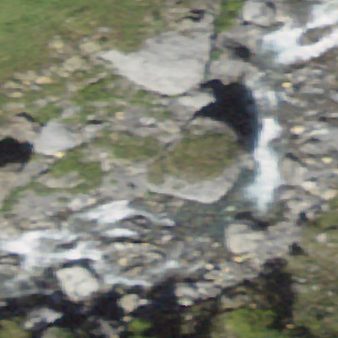
Label: bouldering_area